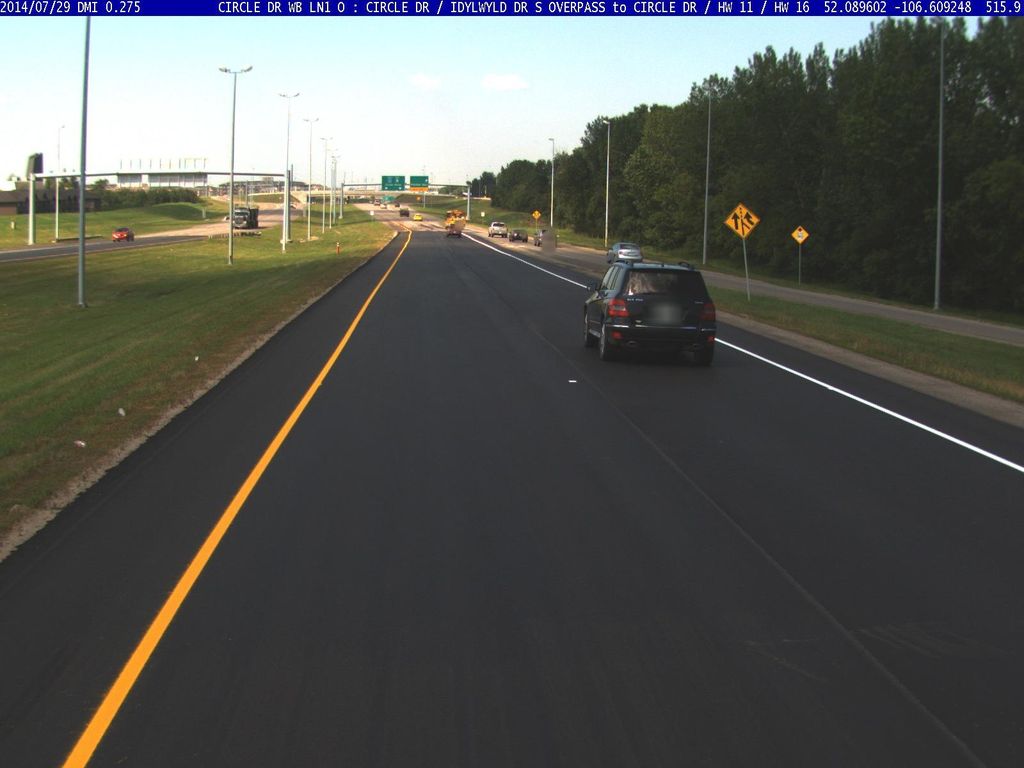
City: saskatoon